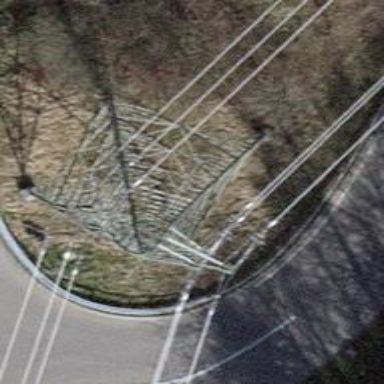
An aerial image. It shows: Power tower.